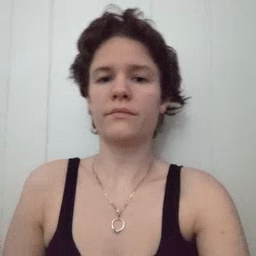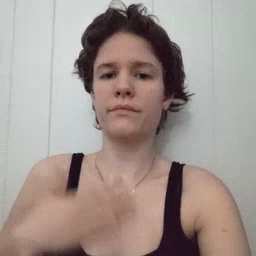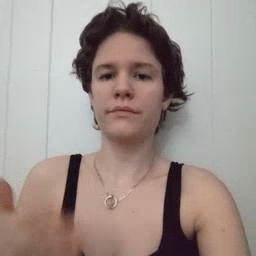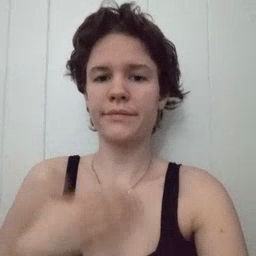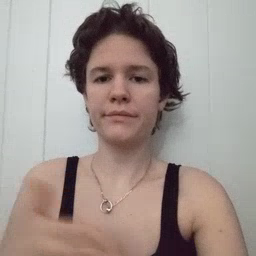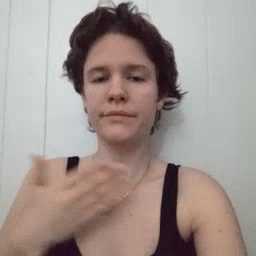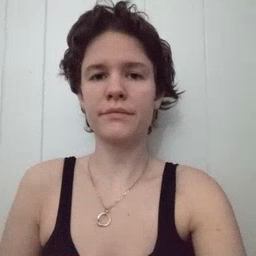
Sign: happy